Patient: sex F, age 61
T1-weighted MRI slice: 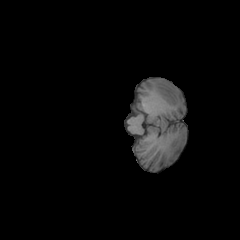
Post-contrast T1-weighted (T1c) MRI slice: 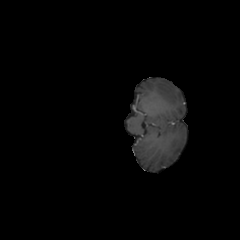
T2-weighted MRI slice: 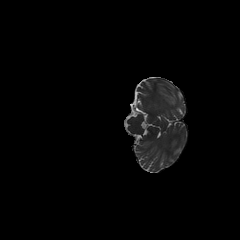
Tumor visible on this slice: no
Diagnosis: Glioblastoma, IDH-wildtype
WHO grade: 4